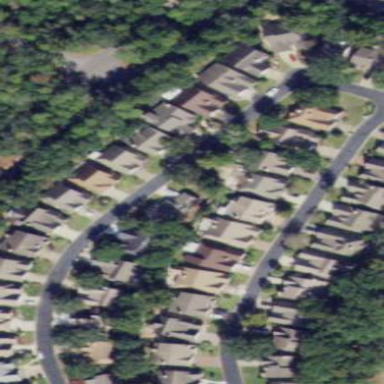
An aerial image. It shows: Residential area consisting of single-family homes.